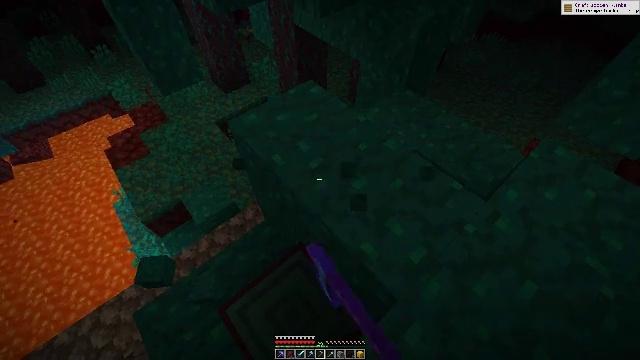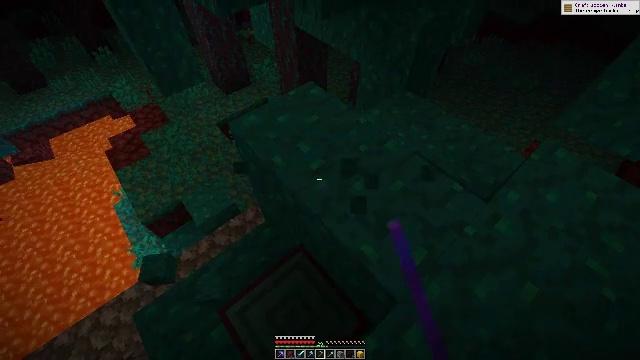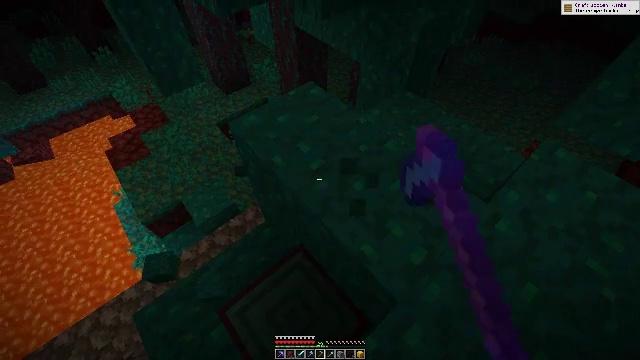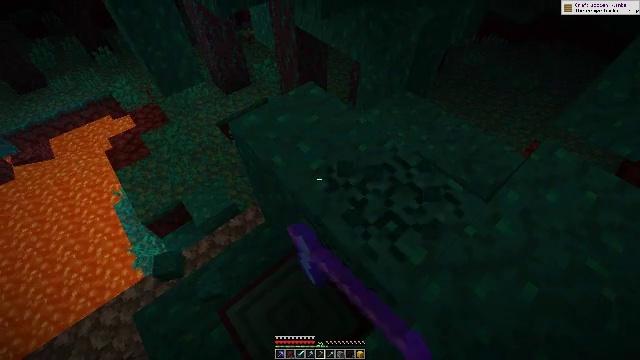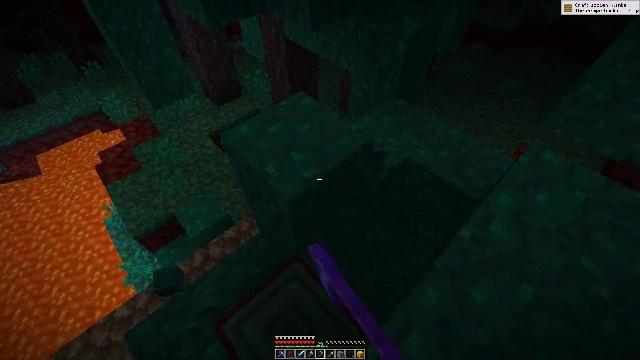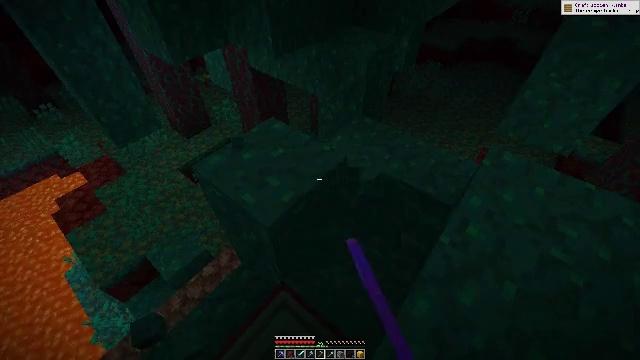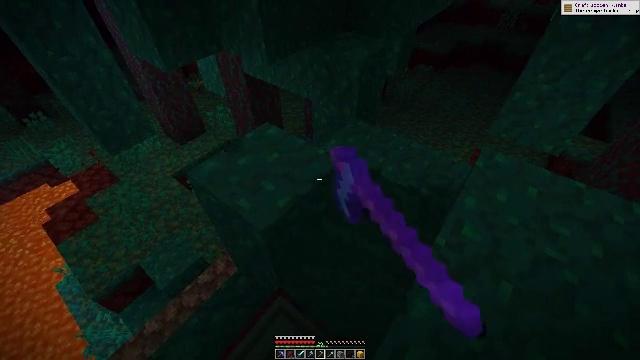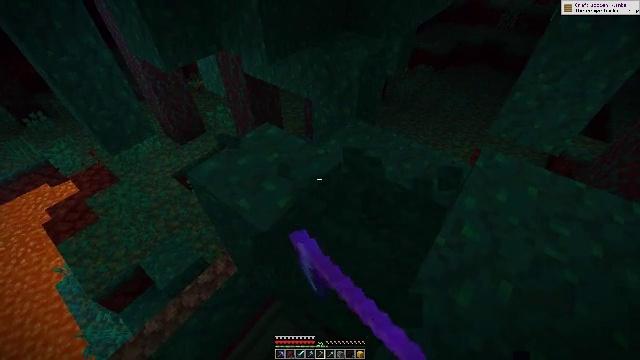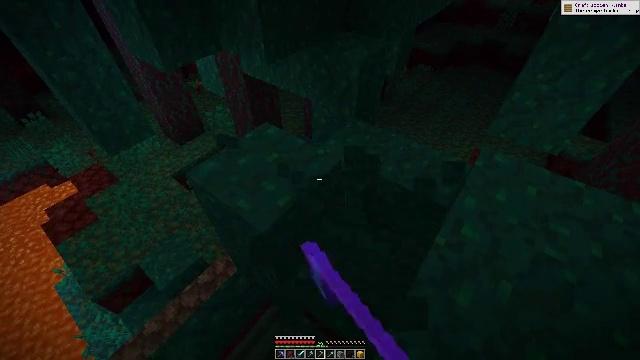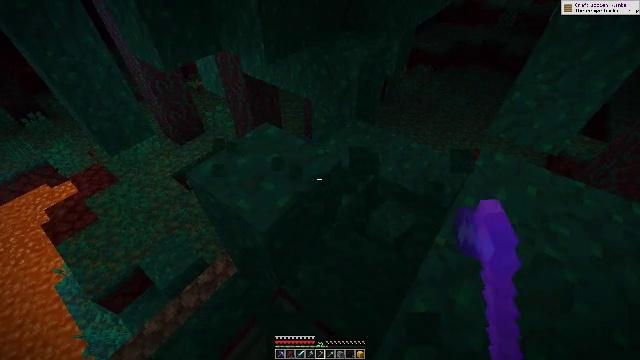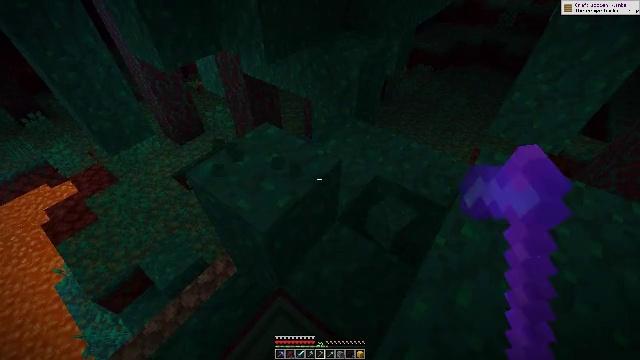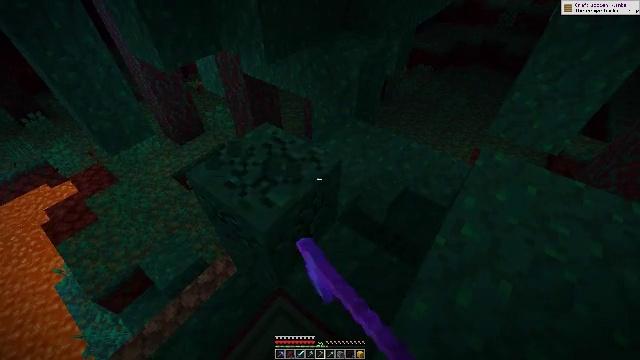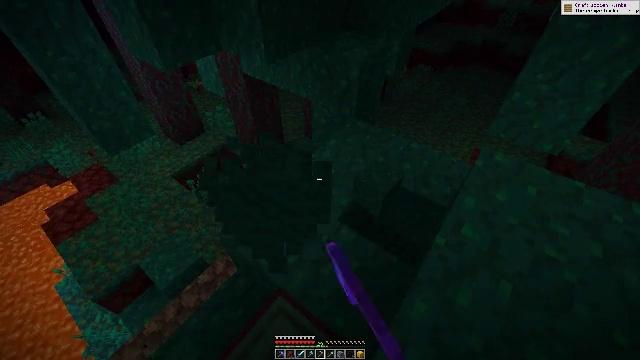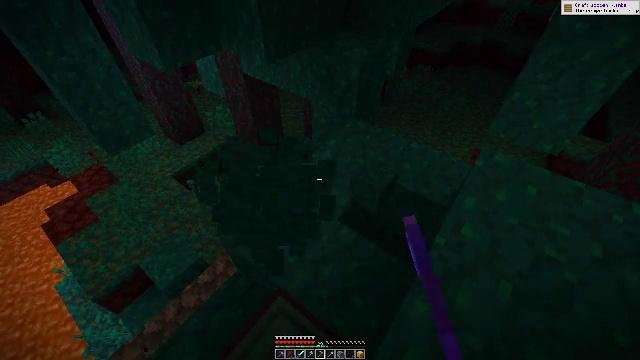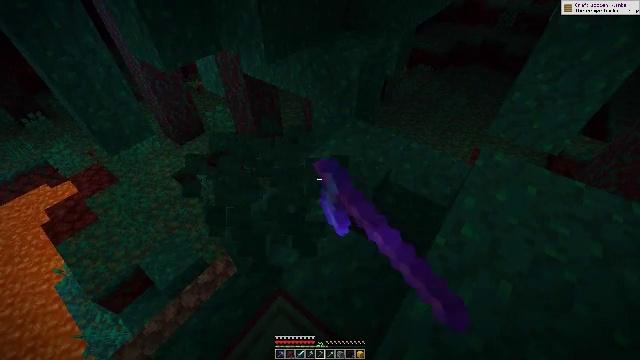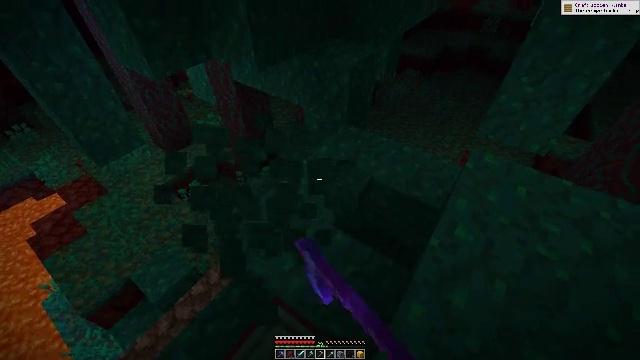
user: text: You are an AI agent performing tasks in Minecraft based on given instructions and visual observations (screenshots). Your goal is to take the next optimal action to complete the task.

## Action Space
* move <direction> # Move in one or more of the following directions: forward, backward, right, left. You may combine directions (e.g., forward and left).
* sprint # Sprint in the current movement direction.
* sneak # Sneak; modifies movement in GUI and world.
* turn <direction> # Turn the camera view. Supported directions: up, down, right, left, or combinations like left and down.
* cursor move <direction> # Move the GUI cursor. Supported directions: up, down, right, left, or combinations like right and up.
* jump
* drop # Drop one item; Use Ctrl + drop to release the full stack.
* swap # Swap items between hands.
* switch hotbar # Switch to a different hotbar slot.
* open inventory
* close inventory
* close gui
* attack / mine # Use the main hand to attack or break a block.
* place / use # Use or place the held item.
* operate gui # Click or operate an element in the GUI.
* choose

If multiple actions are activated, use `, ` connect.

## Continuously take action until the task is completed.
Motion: motion action
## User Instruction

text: Mine warped wart block.
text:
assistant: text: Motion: attack / mine
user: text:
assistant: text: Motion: attack / mine
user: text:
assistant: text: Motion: attack / mine
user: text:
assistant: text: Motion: turn right and up, attack / mine
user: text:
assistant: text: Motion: turn right and up, attack / mine
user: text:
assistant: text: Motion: turn right, attack / mine
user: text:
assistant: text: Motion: attack / mine
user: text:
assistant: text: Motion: attack / mine
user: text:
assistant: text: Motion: attack / mine
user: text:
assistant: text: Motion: attack / mine
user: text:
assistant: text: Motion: attack / mine
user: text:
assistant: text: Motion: attack / mine
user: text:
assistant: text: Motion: attack / mine
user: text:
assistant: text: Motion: attack / mine
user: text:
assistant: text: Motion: turn right and up, attack / mine
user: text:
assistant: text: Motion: turn right and up, attack / mine
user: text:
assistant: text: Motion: turn right and up, attack / mine
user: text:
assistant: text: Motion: turn right, attack / mine
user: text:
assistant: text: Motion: attack / mine
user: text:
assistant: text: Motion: attack / mine
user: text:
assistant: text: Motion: attack / mine
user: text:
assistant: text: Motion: attack / mine
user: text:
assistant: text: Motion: attack / mine
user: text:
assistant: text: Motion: turn left and down, attack / mine
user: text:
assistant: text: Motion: turn left and down, attack / mine
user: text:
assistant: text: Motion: turn left and down, attack / mine
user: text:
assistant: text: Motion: attack / mine
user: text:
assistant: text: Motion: attack / mine
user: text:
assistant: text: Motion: attack / mine
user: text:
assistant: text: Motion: attack / mine